Question: When loading my web application page with datatables, the datatable is loaded but the '<thead>' row is not full width of the table.
After editing the data, or searching in the datatable search, the header jumps to full width. See picture.
Any solution or workaround for this?
Screenshot of datatable:

My normal datatables are fine, but this one is loaded within a modal.
Code modal:
'''
<!-- Get selected shops modal -->
<div id="SelectedShopsModal" class="infomodal">
<div class="shops-content">
<h2><span class="closeModalSelectedShops">&times;</span> <?php echo lang('Shops'); ?></h2>
<div class="detailblock">
<table id="DataListTableSelectedShops" class="display" cellspacing="0" width="100%">
<thead>
<th class="OE"><?php echo lang('Shop_No'); ?></th>
<th class="OE"><?php echo lang('Shop_Name'); ?></th>
<th class="OE"><?php echo lang('Shop_District'); ?></th>
</thead>
<tbody>
<?php foreach($selected_shops as $shop){
echo "<tr><td>" . $shop['Shop'] . "</td><td>" . $shop['Name'] . "</td><td>" . $shop['District'] . "</td></tr>";
} ?>
</tbody>
</table>
<br /><button class="closeBtnSelectedShops btn red"><?php echo lang('Close'); ?></button>
<button class="btn red" onclick="delete_oneshots();"><i class="fa fa-trash" aria-hidden="true"></i> <?php echo lang('Delete_shops'); ?></button>
</div>
</div>
</div>
'''
My javascript that is used in the footer of my page:
'''
//datatable to display all selected shops on detail page
selectedshoptable = $('#DataListTableSelectedShops').DataTable( {
"dom": "Bfrtip",
"scrollY": "300px",
"scrollCollapse": true,
"bPaginate": false,
"bInfo" : false,
"fields": [ {
label: "Shopnr",
name: "Shop"
}, {
label: "Shopname:",
name: "Name"
}, {
label: "District",
name: "District"
}],
"buttons":[{
extend: 'selectAll',
text: '<?php echo lang('Select_all'); ?>',
className: 'btn red'
}, {
text: '<?php echo lang('Select_none'); ?>',
className: 'btn red',
action: function () {
selectedshoptable.rows().deselect();
}
}],
"language": {
"zeroRecords": "<?php echo lang('Nothing_found'); ?>",
"infoEmpty": "<?php echo lang('No_records_available'); ?>",
"search":"<?php echo lang('Search'); ?>",
"buttons": {"selectNone": "Select none"}
}
});
'''
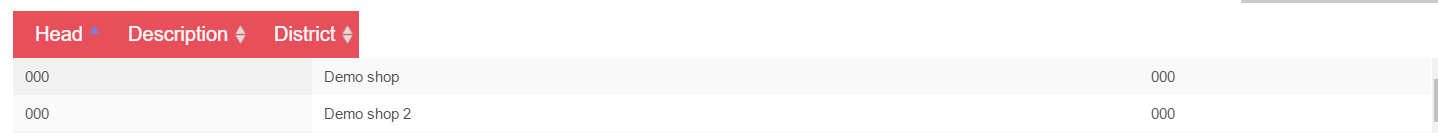
Answer: ### CAUSE
Your table is hidden initially which prevents jQuery DataTables from adjusting column widths.
### SOLUTION
- If table is in the collapsible element, you need to adjust headers when collapsible element becomes visible.For example, for Bootstrap Collapse plugin:'''
$('#myCollapsible').on('shown.bs.collapse', function () {
$($.fn.dataTable.tables(true)).DataTable()
.columns.adjust();
});
'''
- If table is in the tab, you need to adjust headers when tab becomes visible.For example, for Bootstrap Tab plugin:'''
$('a[data-toggle="tab"]').on('shown.bs.tab', function(e){
$($.fn.dataTable.tables(true)).DataTable()
.columns.adjust();
});
'''
Code above adjusts column widths for all tables on the page. See <URL> API methods for more information.
### RESPONSIVE, SCROLLER OR FIXEDCOLUMNS EXTENSIONS
If you're using Responsive, Scroller or FixedColumns extensions, you need to use additional API methods to solve this problem.
- If you're using Responsive extension, you need to call <URL> example.
### LINKS
See <URL> for solutions to the most common problems with columns in jQuery DataTables when table is initially hidden.